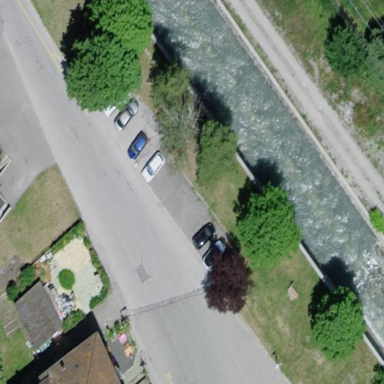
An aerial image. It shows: Street-side parking area.